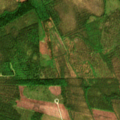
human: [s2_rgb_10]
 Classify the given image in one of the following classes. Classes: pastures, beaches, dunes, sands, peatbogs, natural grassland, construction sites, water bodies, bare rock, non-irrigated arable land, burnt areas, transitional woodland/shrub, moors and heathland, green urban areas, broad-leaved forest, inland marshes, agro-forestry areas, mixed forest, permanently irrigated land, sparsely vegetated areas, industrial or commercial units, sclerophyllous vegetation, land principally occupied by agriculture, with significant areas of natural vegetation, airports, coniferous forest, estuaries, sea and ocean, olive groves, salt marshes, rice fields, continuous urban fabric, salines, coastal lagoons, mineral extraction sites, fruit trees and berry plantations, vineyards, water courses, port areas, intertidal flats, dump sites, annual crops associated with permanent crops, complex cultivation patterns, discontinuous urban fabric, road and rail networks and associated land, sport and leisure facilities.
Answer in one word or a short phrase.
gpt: coniferous forest, mixed forest